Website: lowes
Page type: newsletter-management
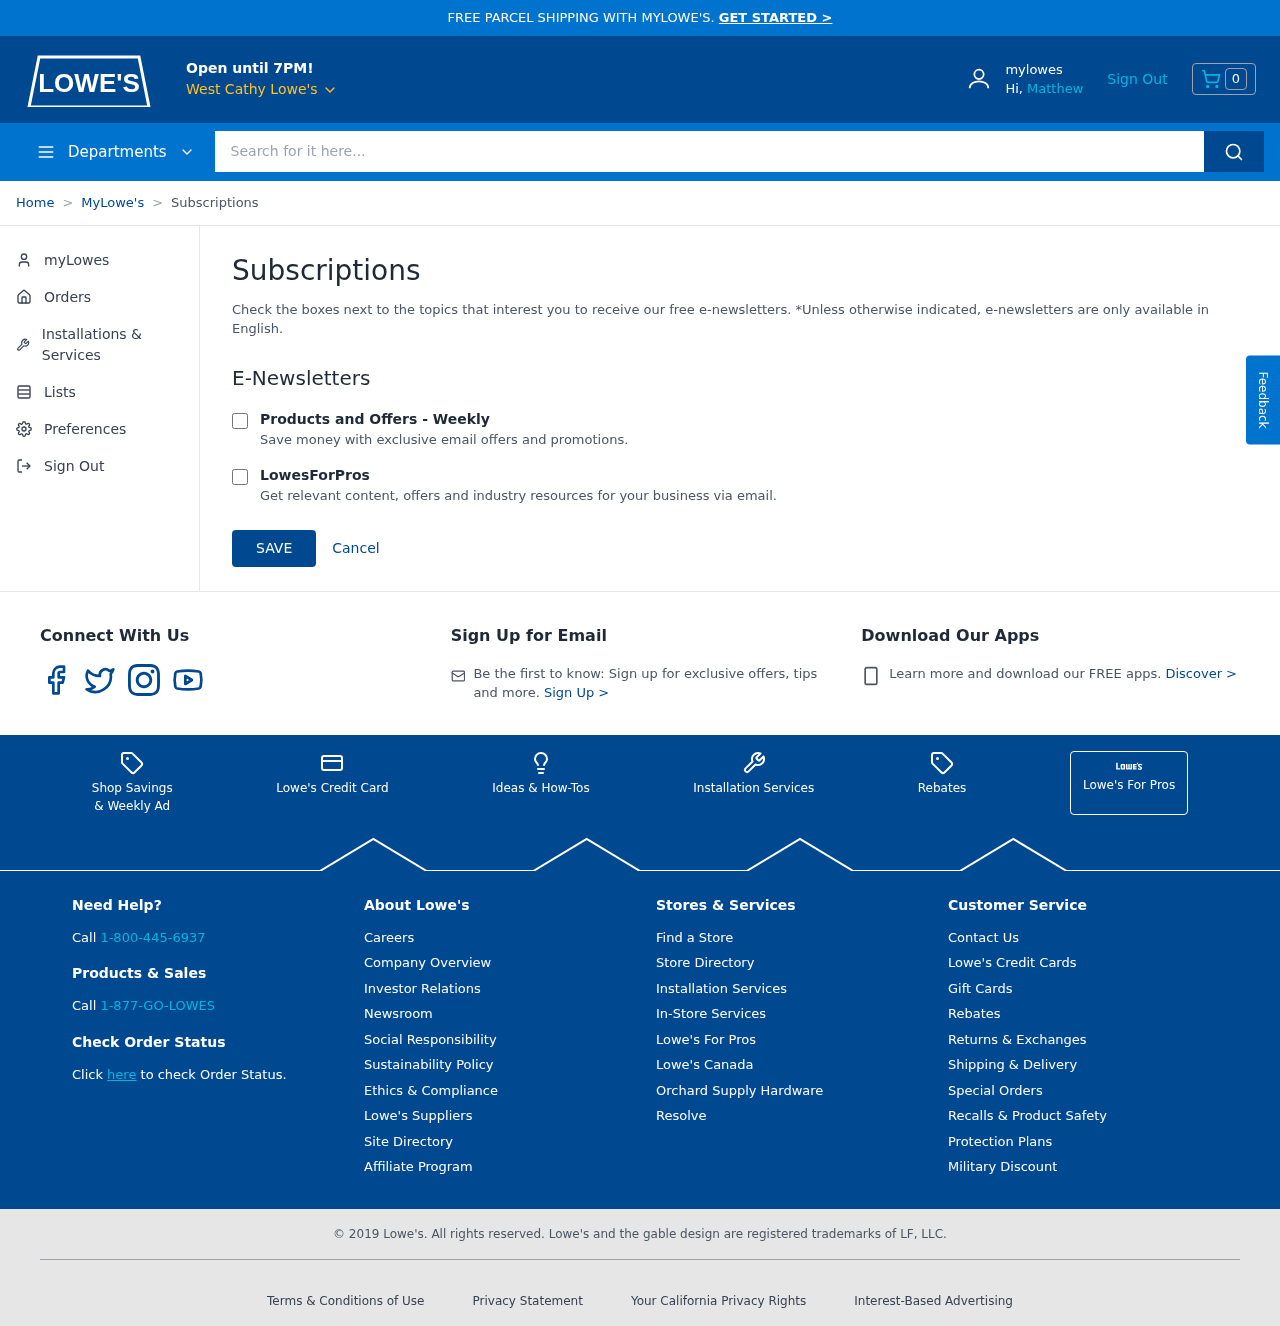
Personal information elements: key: PII_CITY
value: West Cathy Lowe's
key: PII_FIRSTNAME
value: Matthew
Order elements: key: ORDER_NUM_ITEMS
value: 0
Search elements: key: HEADER_SEARCH
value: Search for it here...